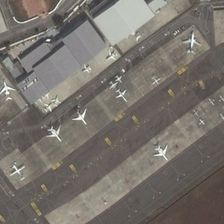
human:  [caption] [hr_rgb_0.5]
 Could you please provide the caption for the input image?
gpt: the grey roof house is the airport .

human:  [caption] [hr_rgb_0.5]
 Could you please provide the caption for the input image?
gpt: the grey roof house is the airport .

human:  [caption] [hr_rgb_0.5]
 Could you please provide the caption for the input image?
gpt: the plane parked many white planes .

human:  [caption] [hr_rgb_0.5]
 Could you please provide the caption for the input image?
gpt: the plane parked many white planes .

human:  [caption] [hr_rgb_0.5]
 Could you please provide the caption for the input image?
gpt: the grey roof house is the airport .